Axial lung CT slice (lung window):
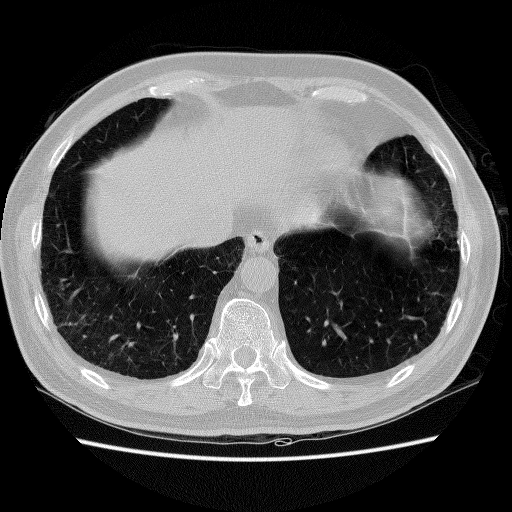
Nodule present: no